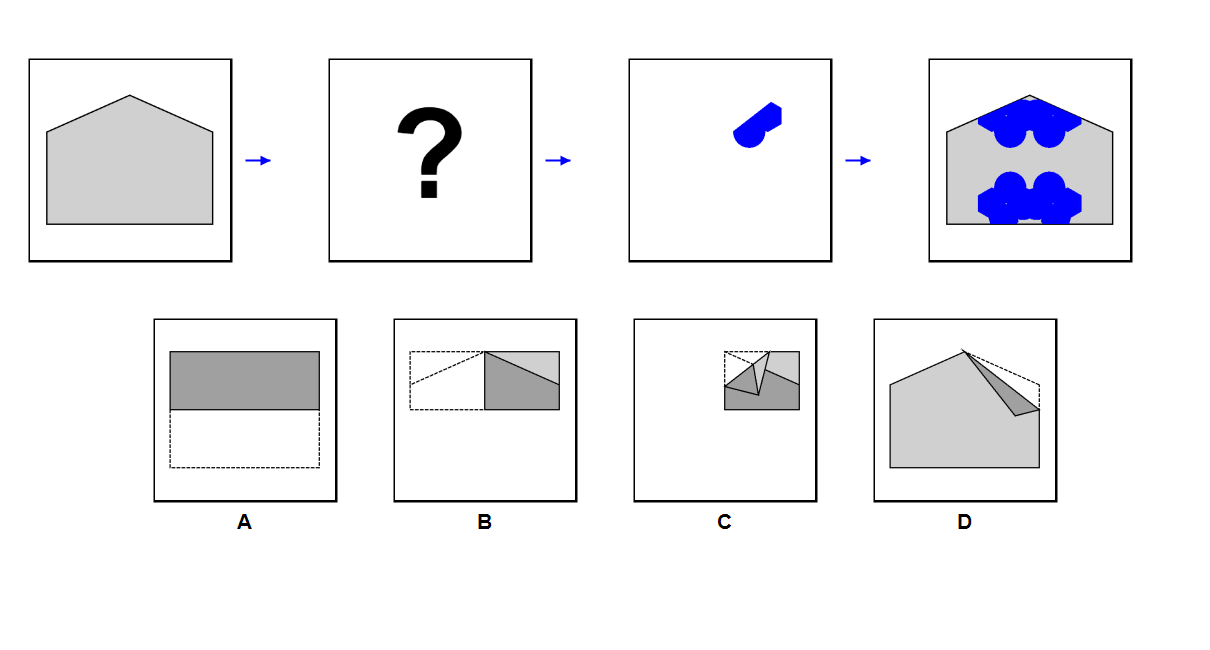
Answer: D